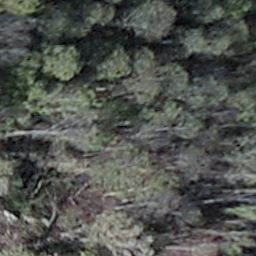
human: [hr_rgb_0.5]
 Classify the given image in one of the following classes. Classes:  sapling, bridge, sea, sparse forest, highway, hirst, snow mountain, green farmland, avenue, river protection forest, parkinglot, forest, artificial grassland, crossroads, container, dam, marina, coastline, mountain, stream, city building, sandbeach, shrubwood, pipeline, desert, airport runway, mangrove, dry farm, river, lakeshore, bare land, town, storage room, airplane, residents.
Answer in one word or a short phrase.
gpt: shrubwood